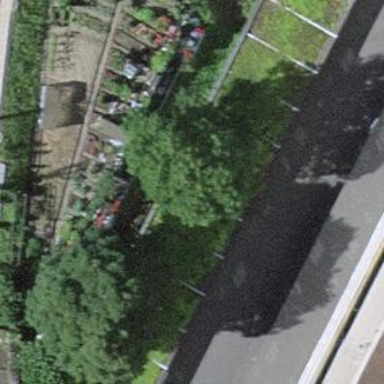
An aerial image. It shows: Group of garages.